Interaction volume radius: 5 \u00c5
Interaction volume height: 10 \u00c5
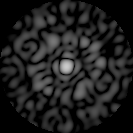
Disorder parameter: 0.8114